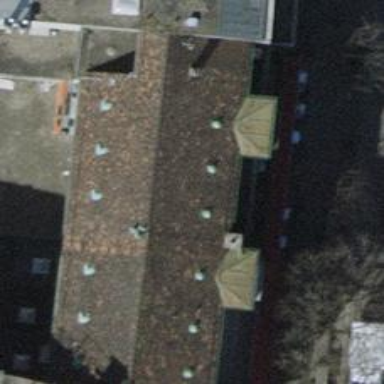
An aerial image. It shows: Restaurant.